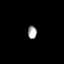
Tissue: prostate
Cell type: Myeloid cells
Senescence score: 0.7473
Nuclear area (px): 114
Mean DAPI intensity: 166.219